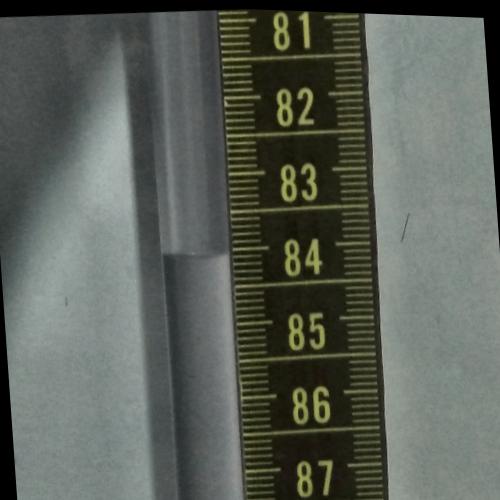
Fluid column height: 84.1 cm